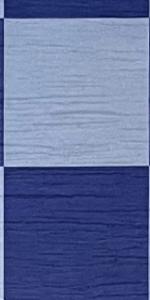
Label: Empty